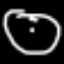
Label: clock